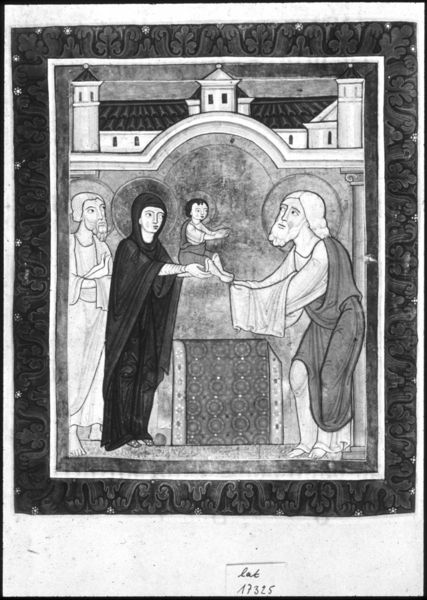
Titel: Perikopenbuch
Institution: Paris, Bibliothèque Nationale
Schlagwörter: gemälde, stadt, fenster, frau, männer, schwarz, säule, dach, malerei, teppich, bart, gesichter, architektur, arme, bibel, falten, johannes, täufer, signatur, gewand, kind, turm, tepich, faltenwurf, buch, burg, kloster, schwarz weiß, altar, einband, heiligenschein, christus, jesus, mittelalter, tempel, übergabe, heilig, taufe, maria, joseph, jesuskind, freske, buchmalerei, nnheilige